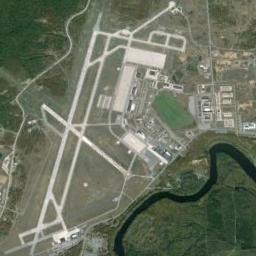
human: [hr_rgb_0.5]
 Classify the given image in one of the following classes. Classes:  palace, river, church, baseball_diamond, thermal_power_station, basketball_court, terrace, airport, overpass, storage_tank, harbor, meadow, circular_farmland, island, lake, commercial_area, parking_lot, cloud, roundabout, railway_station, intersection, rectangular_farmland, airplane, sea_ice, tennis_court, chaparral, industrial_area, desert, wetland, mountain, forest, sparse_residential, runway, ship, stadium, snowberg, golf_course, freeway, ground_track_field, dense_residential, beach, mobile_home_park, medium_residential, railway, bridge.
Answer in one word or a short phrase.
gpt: airport